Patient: sex M, age 52
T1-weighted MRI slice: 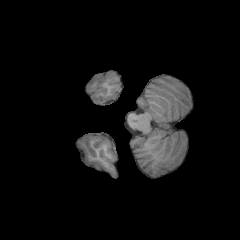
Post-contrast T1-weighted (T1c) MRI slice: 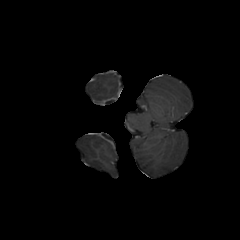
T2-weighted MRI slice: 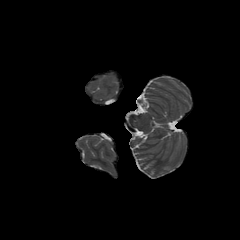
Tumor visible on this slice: no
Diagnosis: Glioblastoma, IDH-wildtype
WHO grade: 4